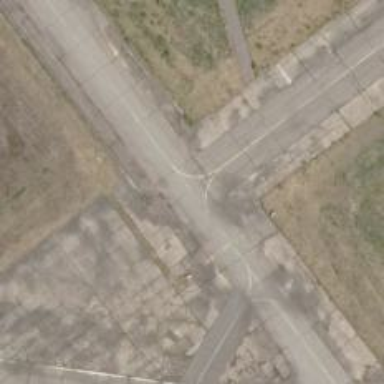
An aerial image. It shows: View of runway in airport.